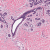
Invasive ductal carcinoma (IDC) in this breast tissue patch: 0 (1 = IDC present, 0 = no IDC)